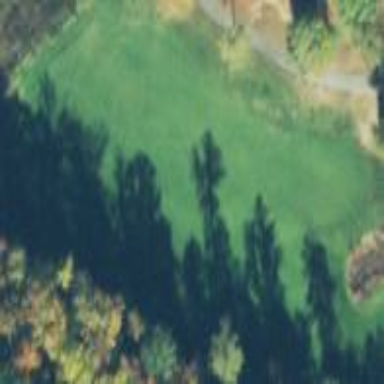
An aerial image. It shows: Grassy area designated as golf fairway.